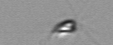
Label: Calciopappus